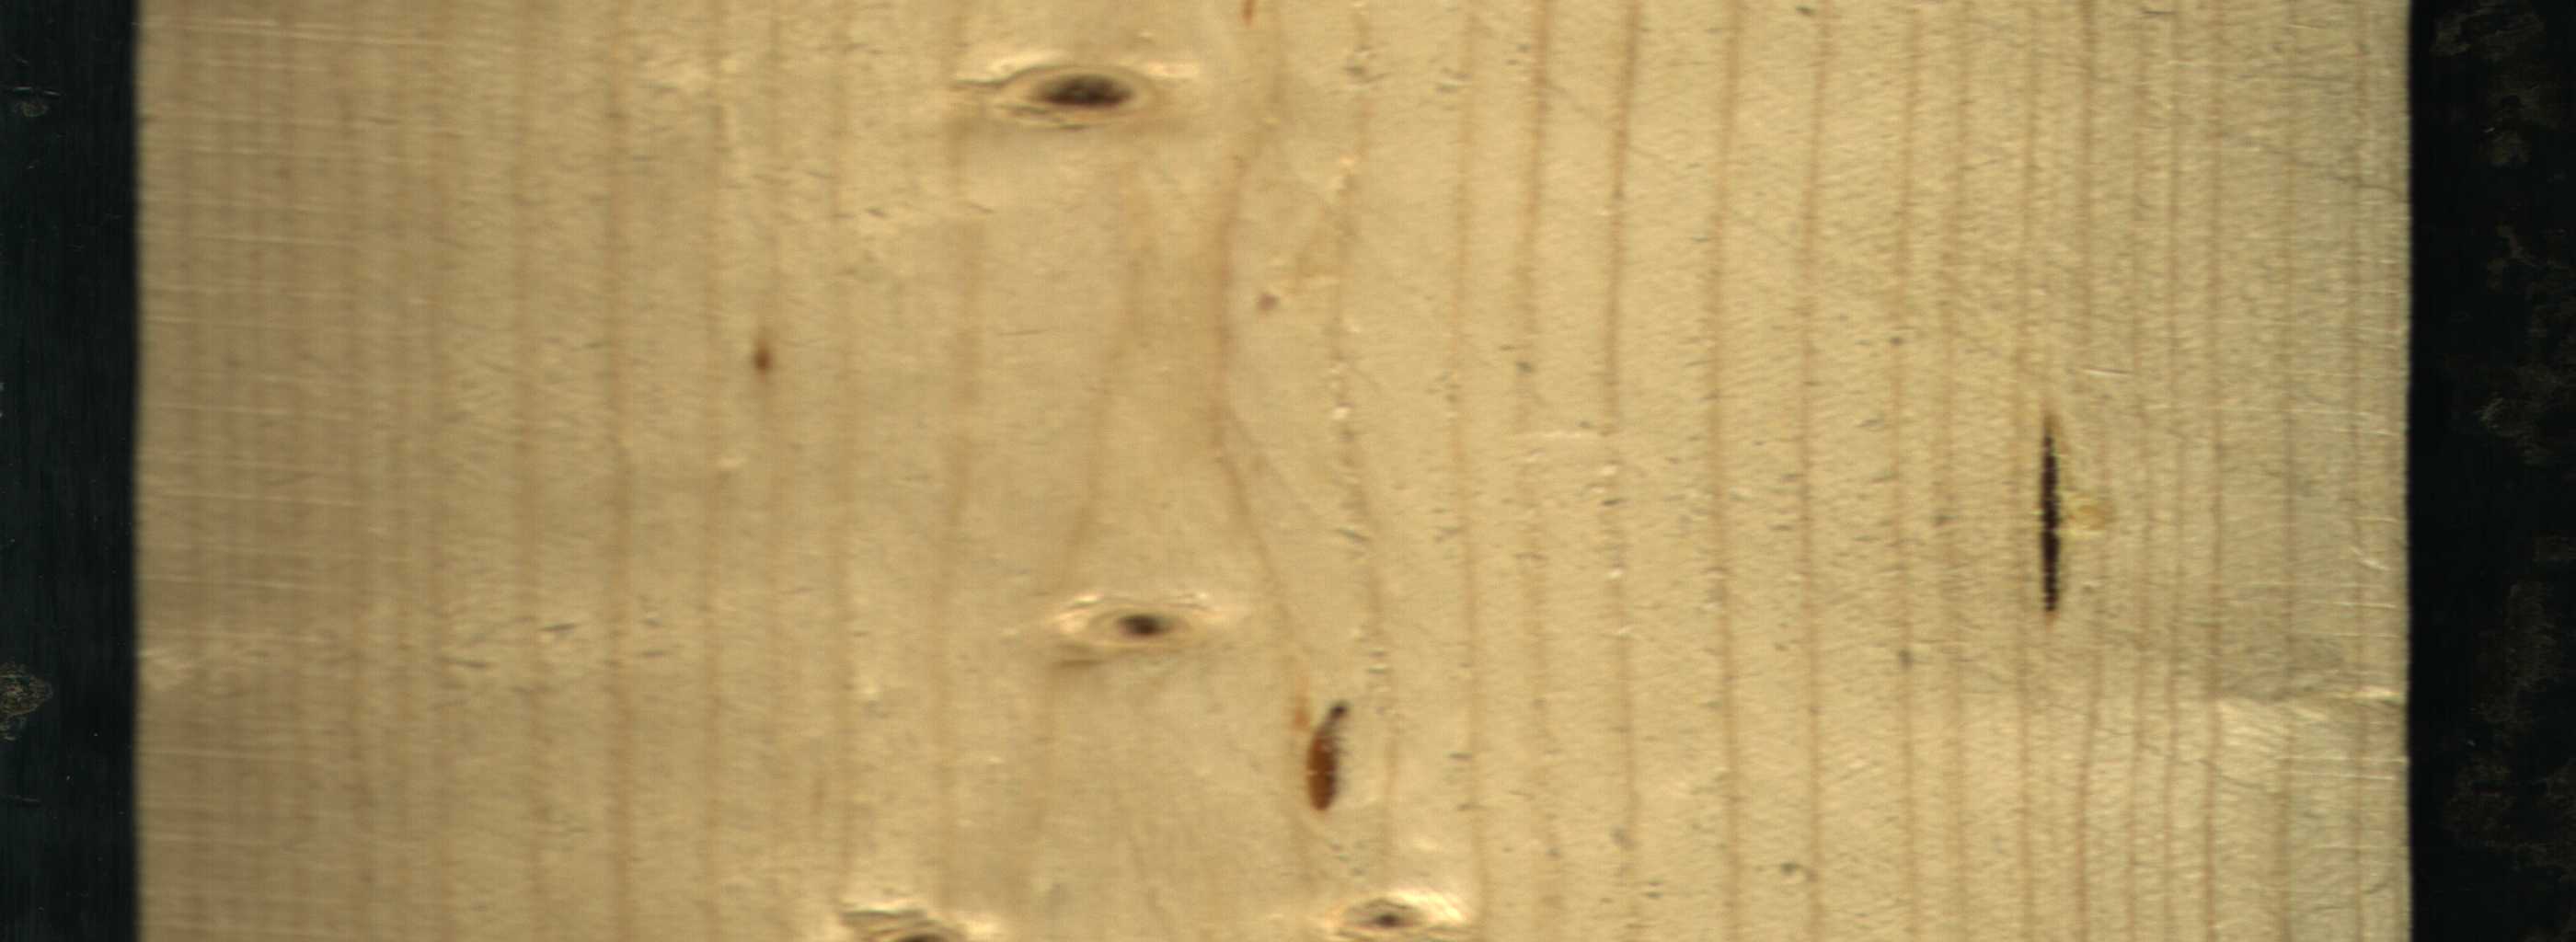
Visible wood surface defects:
resin
resin
Dead_Knot
Live_Knot
Live_Knot
Live_Knot